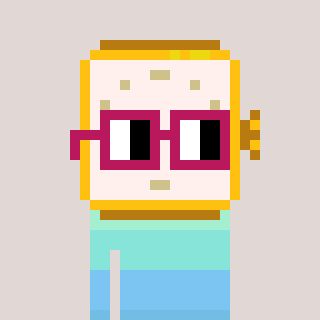
a pixel art character with square dark red glasses, a watch-shaped head and a grayscale-colored body on a warm background